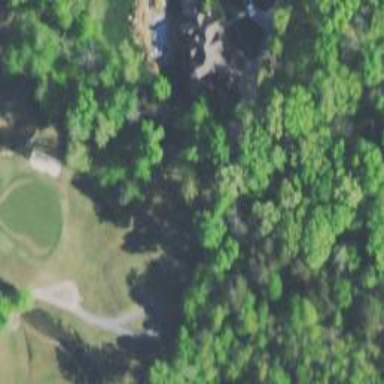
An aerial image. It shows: Grassy area designated as golf tee.